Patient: sex M, age 76
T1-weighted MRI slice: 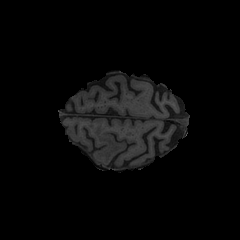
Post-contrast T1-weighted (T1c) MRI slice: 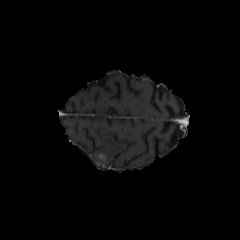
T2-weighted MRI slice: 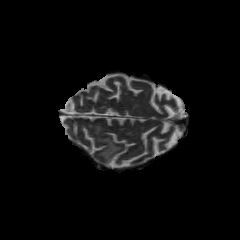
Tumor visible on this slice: yes
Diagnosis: Glioblastoma, IDH-wildtype
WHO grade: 4